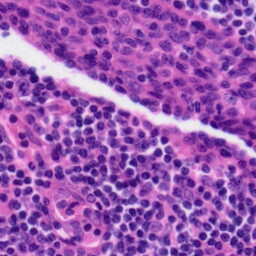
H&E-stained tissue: Tonsil